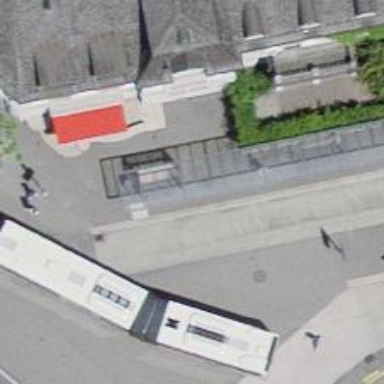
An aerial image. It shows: Bus stop with sheltered platform for public transport.